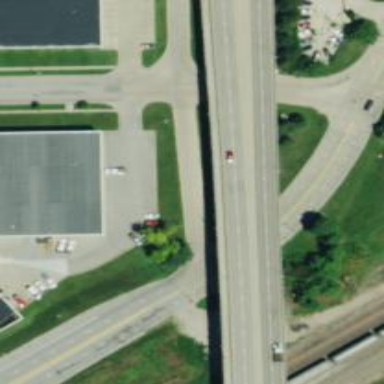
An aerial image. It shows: Viaduct bridge over secondary road.